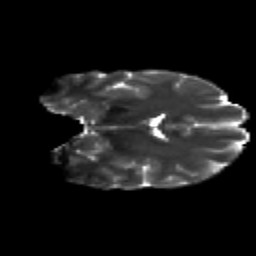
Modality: T2w
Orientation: coronal
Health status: healthy
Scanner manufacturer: siemens
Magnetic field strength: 3 T
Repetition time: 12 s
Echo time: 0.092 s